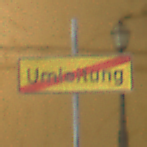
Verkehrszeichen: EndeDerUmleitungsankuendigung
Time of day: Night
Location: Outdoor (Urban)
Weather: PartlyCloudy
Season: NotSpecified
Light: Artificial